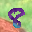
Label: 8